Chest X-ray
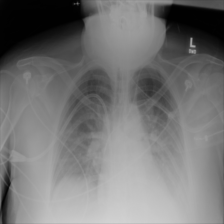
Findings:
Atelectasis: negative
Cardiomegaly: negative
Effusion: positive
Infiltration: positive
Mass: negative
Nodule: negative
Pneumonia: negative
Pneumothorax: negative
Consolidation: negative
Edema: negative
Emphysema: negative
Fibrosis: negative
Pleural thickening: negative
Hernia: negative